Interaction volume radius: 10 \u00c5
Interaction volume height: 15 \u00c5
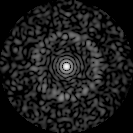
Disorder parameter: 0.8232